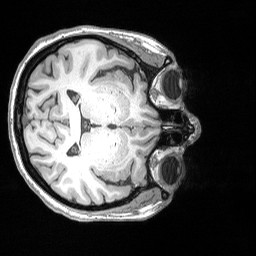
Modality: T1w
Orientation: axial
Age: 38
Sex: female
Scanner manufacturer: siemens
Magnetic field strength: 3 T
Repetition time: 2.53 s
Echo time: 0.00164 s